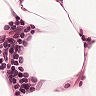
Metastatic tissue present: no